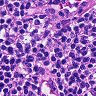
Metastatic tissue present: no